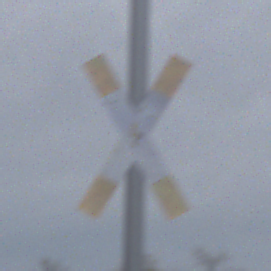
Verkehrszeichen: Andreaskreuz
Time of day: MorningAfternoon
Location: Outdoor (Suburban)
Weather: Overcast
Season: NotSpecified
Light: Natural